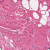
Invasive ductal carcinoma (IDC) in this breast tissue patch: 0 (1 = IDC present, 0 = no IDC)